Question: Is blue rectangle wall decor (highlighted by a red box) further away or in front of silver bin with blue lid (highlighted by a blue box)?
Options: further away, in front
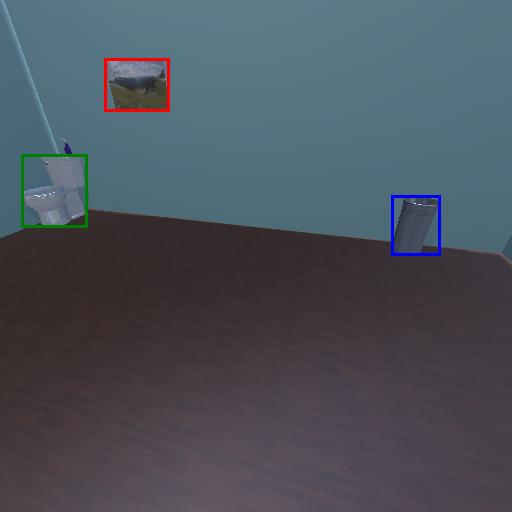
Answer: further away